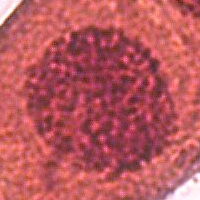
Label: prophase